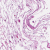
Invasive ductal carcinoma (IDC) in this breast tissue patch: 0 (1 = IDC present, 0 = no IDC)